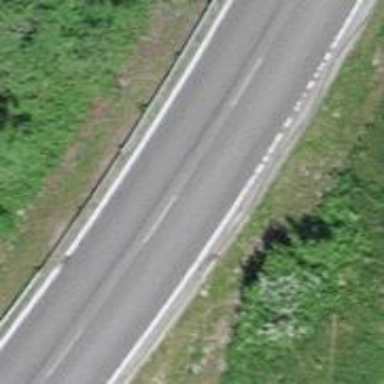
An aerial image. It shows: Secondary road with asphalt surface.